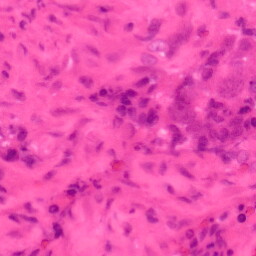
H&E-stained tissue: Colon